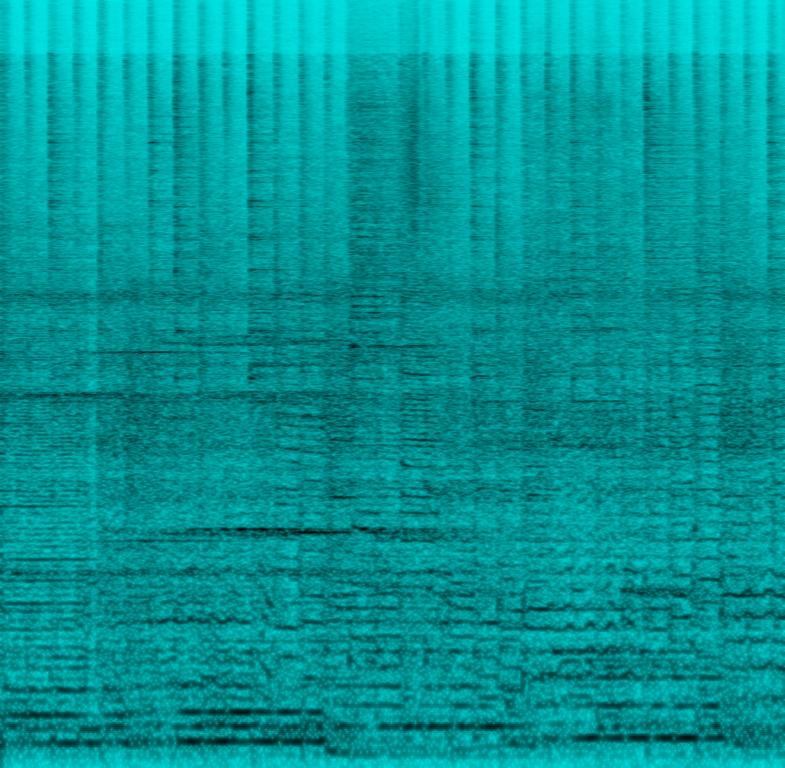
The low quality recording features a live performance of a rock song that consists of a passionate male vocal, followed by passionate female vocal singing over shimmering cymbals, mellow snare and kick hits, electric guitar melody and groovy bass guitar. It sounds distant, reverberant, but also energetic.